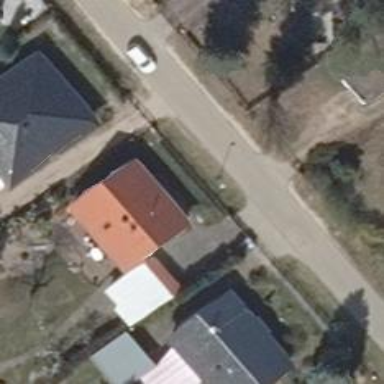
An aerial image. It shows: Detached building with gabled roof.